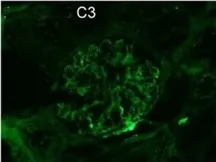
Renal pathological presentation of two proband. For immunofluorescence.
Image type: pathology (immunostaining)